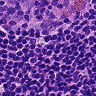
Metastatic tissue present: no